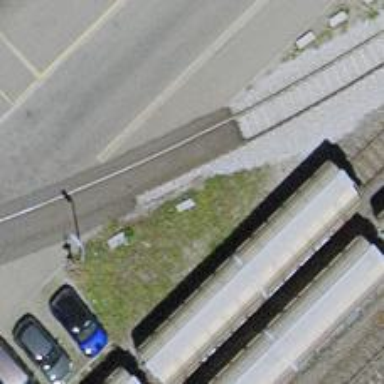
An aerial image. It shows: Single-track railway spur.